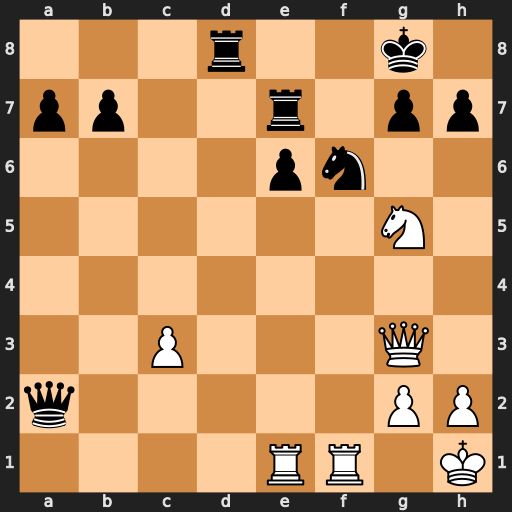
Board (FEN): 3r2k1/pp2r1pp/4pn2/6N1/8/2P3Q1/q5PP/4RR1K
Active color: w
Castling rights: -
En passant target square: -
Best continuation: Rxf6 gxf6 Nxe6+ Kh8 Nxd8